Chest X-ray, AP view. Patient: 30 years old, sex F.
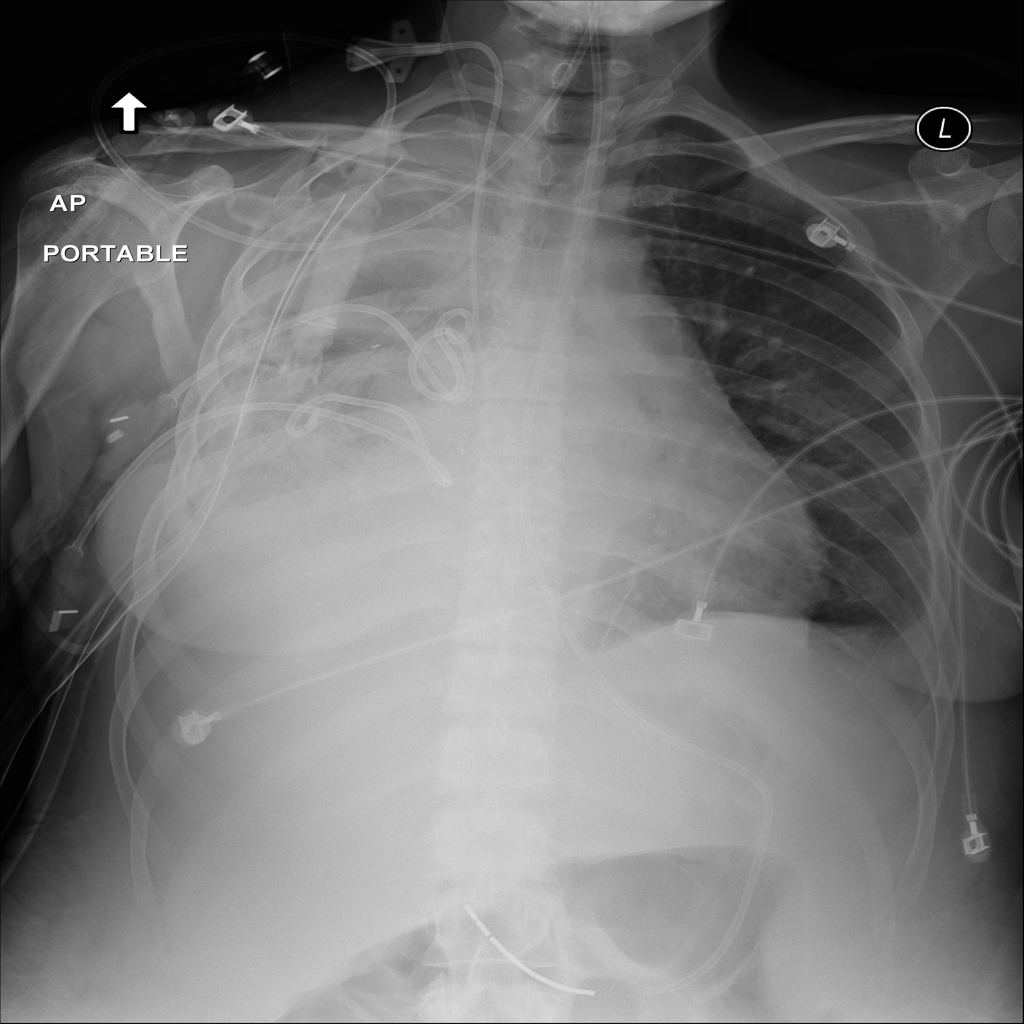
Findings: No Finding